Question: I'm currently working on a project where we use a slider with images. This slider is displayed with width 100%, and currently we're adjusting the height to make the slider responsive, in case the user resizes the browser window or visits the website using their phone.
However, the website is for an artist who obviously does not want the image to be altered in any way, especially not altering with the aspect ratio. So what we're looking into is having 'height: auto' to adjust the image height correctly according to the 'width: 100%', without altering the image (aspect ratio) itself.
This does not work like intended however, using the following code:
'''
@media (min-width:1600px) {
#header{
height:auto;
width: 100%;
min-height: 630px;
background-size: 100% auto;
}
#slidershadow {
height: 630px;
}
}
'''
We need to have some 'min-height', otherwise we cannot display the slider controls correctly. Here is a picture of our current situation (first image) and the expected behaviour (second picture).

Is there a way to resize our slider responsive, but keeping the following in mind:
- - -
If it helps, all images in the slider have the same size.
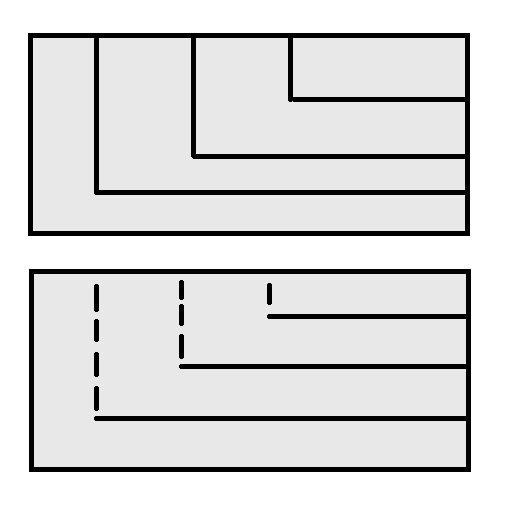
Answer: You have to give a 'max-width:100%' to your 'img'.
Plus 'background-size' only works when you are working with 'background-images'.
Since you are applying 'max-width' to your 'img' there is no need to apply 'max-width' to its parent '#header'
Last, but not least try not use 'min-height' and 'height:auto' at same time in the same selector.
Below is a working snippet according to the above comments:
'''
img {
max-width: 100%;
height: auto
}
@media (min-width: 1280px) {
#header {
min-height: 500px;
}
}
@media (min-width: 1600px) {
#header {
min-height: 630px;
}
}
'''
'''
<div id="header">
<img src="http://placehold.it/1920x630" />
</div>
'''